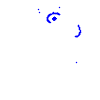
Particle: proton